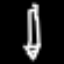
Label: pencil